Question: I am facing a bug when my 'ComponentDidMount' function is calling my server to give an array of strings. I use that to setState to keep the strings in the form of an array.
When I used the picker function, I have an strange warning error. After researching, a source said that something was expected as a string but adding a '.toString()' didn't change the warnings.
'''
Class test extends Component {
state = {
list:[],
userselected:""
}
ComponentDidMount(){
this.function();
}
function = () => {
Axios.post(url, body, header).then(results => this.setState({list:results})...
}
<Picker selectedValue={this.state.userselected} onValueChange={(selected) => this.setState({ userselected: selected })}>
{
this.state.list.map(item => {
return <Picker.item key={item} value={item} label={item} />
})
}
</Picker>
'''
Warning message:

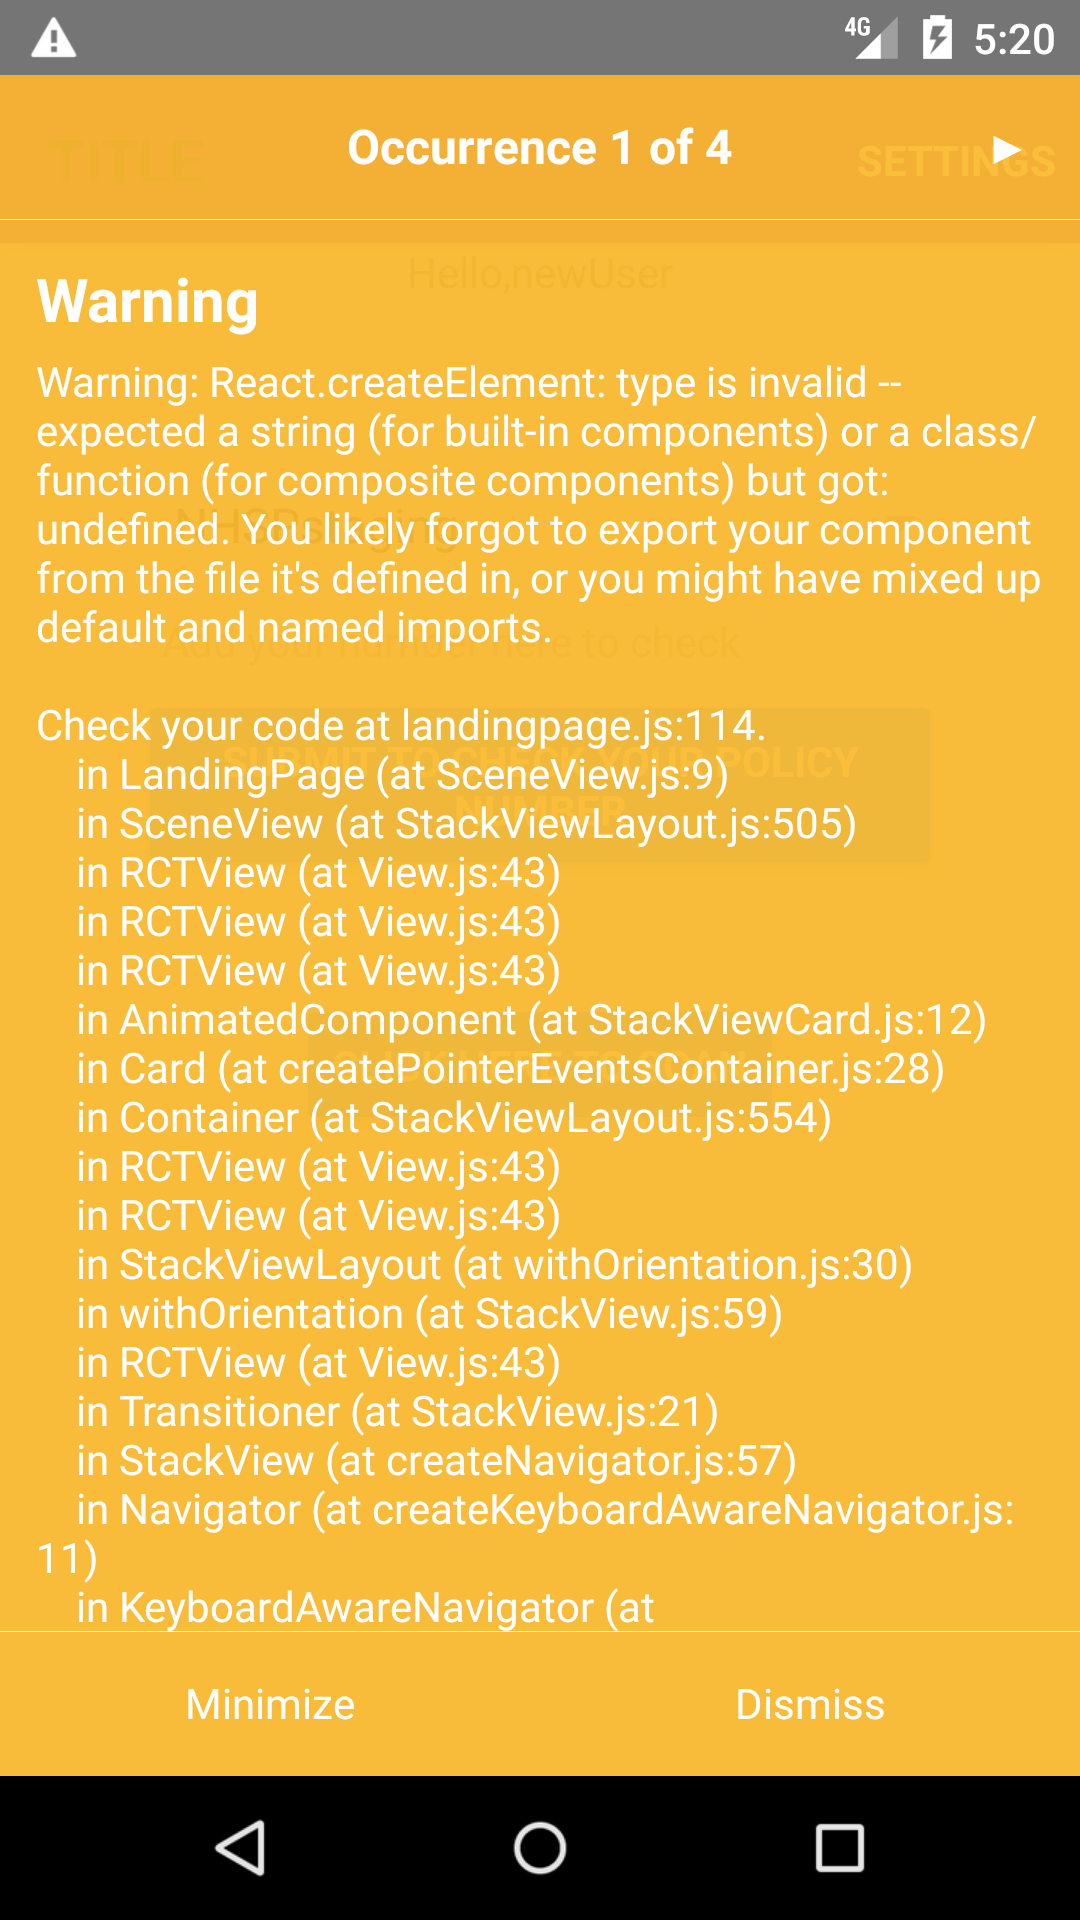
Answer: You and I had the same typo, it is that you are using Picker.item when it should be Picker.Item. Very irritating bug, but should do the job! The same goes for PickerIOS.